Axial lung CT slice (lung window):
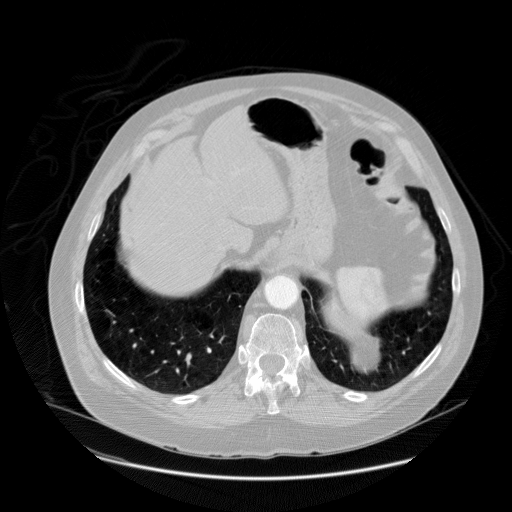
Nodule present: no